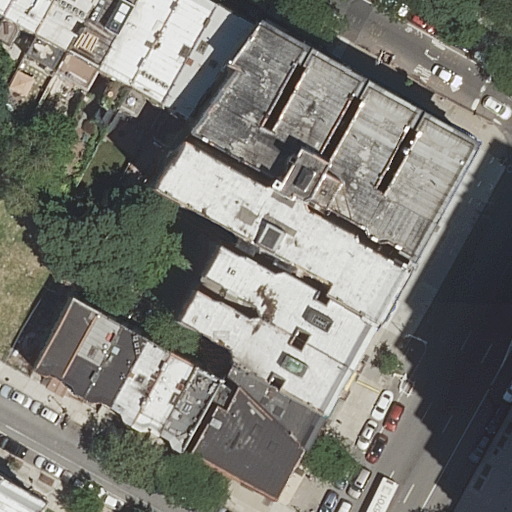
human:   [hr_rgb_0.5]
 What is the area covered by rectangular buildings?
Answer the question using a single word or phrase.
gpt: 1230m2

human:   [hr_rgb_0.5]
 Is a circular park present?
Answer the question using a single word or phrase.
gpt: no

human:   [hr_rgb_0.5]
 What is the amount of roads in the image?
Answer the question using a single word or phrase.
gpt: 3

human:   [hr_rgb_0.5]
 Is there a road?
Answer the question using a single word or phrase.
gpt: yes

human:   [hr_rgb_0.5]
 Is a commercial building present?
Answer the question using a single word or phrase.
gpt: no

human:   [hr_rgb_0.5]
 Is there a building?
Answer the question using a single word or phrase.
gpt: yes

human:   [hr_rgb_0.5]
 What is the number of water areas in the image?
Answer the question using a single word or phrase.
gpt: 0

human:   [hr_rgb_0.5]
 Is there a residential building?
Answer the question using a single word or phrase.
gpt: yes

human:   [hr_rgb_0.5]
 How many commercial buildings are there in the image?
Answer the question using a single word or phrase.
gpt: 0

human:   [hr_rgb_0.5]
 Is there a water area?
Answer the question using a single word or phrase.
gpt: no

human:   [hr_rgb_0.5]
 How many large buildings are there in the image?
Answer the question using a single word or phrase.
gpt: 1

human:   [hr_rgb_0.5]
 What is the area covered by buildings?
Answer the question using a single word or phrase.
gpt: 4053m2

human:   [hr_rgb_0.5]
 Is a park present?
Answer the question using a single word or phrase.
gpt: yes

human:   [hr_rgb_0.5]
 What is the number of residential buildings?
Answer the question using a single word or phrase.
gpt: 18

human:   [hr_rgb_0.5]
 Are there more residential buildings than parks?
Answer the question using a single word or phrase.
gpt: yes

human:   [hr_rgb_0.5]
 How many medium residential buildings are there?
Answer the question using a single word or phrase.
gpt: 7

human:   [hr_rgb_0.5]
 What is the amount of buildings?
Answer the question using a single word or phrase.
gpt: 18

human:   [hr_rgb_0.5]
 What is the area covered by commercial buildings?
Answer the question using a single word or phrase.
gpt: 0m2

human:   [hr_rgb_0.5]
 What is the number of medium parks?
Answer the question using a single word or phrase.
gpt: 0

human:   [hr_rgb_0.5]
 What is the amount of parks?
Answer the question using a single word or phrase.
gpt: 1

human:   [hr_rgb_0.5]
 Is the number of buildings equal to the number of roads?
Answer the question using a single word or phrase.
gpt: no

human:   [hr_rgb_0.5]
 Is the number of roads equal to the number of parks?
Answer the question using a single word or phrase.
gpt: no

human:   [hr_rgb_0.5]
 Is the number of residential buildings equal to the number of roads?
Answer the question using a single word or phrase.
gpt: no

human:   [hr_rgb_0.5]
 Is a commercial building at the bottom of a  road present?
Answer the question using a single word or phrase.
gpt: no

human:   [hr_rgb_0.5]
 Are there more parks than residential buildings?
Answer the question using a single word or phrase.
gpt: no

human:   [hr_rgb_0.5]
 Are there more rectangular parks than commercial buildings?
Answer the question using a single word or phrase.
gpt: yes

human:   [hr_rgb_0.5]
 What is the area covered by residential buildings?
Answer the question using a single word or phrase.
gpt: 4053m2

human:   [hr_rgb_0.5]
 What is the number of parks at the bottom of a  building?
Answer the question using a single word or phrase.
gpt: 0

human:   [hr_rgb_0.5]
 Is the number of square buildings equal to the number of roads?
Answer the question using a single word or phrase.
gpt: no

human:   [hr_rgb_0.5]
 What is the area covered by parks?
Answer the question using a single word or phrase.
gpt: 10636m2

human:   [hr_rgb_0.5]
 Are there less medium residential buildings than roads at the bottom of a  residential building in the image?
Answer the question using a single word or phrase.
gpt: no

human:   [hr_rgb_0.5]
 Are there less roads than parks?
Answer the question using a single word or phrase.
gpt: no

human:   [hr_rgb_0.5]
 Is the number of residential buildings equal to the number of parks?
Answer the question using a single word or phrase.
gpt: no

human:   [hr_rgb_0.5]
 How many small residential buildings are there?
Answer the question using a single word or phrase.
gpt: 10

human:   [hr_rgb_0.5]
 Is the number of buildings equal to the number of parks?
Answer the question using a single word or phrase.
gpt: no

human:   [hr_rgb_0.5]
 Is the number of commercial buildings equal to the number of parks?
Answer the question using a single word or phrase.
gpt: no

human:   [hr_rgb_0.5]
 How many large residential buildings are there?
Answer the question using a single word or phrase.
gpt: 1

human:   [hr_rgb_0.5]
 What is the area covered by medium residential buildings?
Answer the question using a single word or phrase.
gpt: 1643m2

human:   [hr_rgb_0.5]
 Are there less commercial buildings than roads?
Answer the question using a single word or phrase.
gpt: yes

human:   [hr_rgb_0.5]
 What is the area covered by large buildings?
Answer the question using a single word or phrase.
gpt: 1705m2

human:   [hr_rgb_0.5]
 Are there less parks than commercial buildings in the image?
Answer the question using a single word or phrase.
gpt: no

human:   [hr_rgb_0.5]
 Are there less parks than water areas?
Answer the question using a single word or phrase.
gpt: no

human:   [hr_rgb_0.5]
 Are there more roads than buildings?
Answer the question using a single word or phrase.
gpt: no

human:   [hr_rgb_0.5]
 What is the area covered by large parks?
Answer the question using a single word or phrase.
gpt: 10636m2

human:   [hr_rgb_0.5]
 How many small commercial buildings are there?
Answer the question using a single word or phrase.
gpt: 0

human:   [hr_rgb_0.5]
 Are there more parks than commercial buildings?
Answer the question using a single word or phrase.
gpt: yes

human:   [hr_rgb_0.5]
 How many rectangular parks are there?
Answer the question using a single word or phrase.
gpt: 1

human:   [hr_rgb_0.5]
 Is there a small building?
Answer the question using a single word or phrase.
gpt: yes

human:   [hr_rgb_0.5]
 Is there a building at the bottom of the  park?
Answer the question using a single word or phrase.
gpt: yes

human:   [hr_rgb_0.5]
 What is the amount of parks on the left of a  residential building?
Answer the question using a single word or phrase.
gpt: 0

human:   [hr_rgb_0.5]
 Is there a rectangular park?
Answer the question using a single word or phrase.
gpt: yes

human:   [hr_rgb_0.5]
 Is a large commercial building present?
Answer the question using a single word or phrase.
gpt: no

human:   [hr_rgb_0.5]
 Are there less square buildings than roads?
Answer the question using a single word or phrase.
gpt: yes

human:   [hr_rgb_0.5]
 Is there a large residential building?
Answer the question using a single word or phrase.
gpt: yes

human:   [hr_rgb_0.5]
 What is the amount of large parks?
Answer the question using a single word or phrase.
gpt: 1

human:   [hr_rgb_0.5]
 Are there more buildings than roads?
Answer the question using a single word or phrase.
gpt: yes

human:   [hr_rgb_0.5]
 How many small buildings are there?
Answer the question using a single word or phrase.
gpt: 10

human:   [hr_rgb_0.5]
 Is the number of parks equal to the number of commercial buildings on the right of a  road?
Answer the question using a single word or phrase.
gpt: no

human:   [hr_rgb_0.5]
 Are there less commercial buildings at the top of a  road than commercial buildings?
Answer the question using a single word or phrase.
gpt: no

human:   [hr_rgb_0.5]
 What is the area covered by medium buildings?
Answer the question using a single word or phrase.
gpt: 1643m2

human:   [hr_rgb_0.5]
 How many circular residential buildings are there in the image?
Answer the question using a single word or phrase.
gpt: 0

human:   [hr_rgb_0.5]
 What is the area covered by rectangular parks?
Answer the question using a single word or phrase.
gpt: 10636m2

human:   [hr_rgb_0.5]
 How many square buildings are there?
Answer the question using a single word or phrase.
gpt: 0

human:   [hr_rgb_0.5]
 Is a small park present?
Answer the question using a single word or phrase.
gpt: no